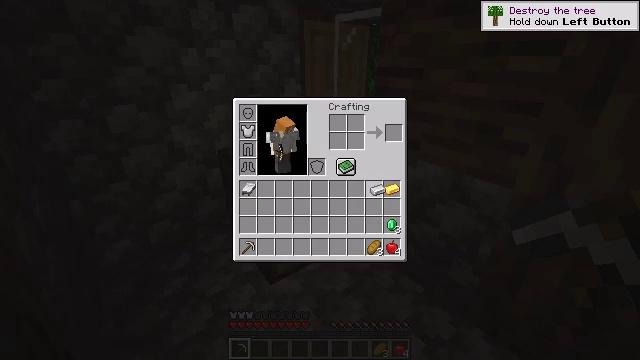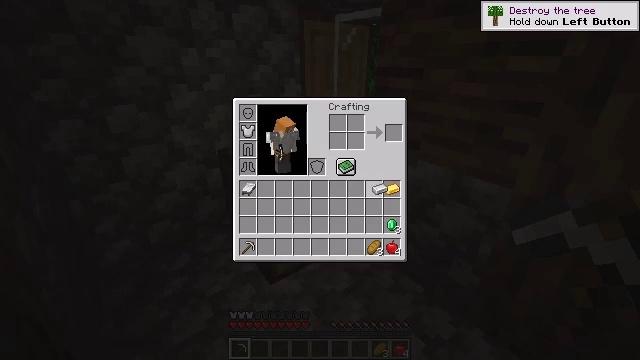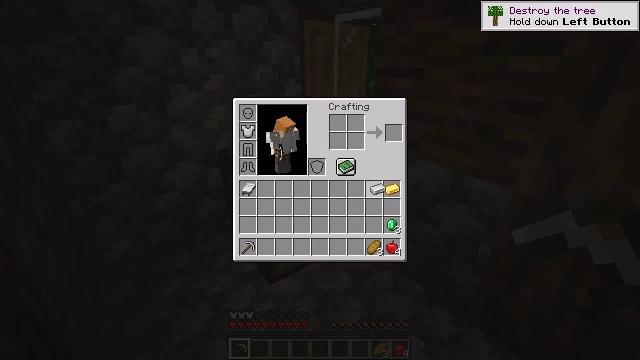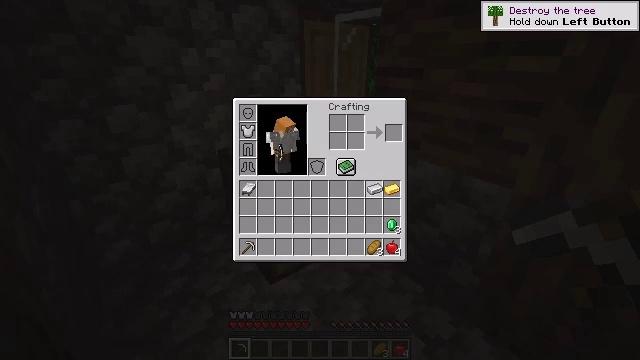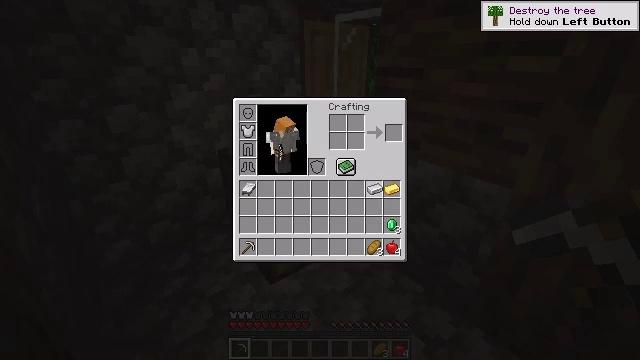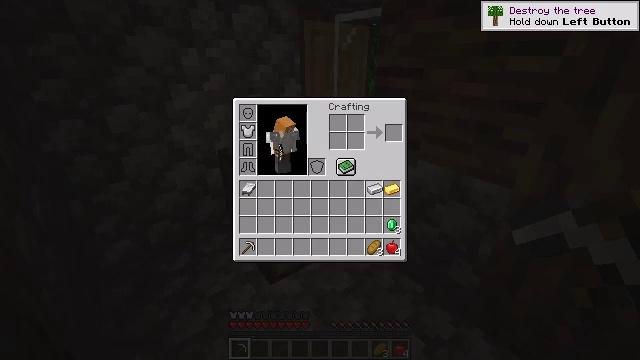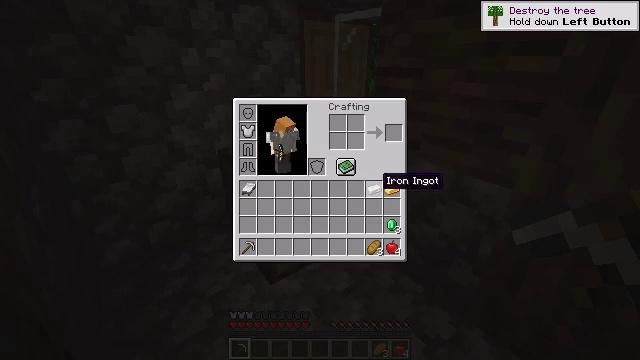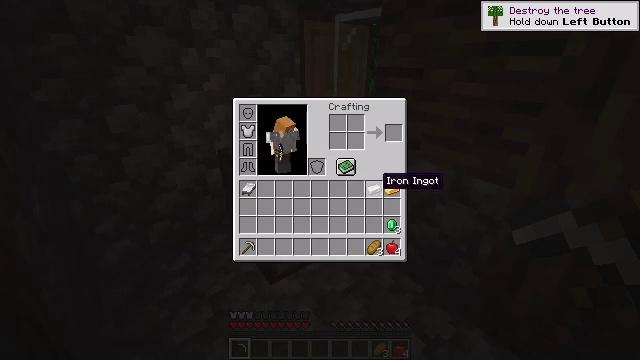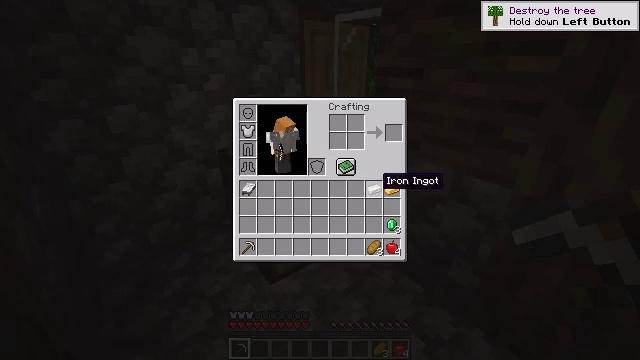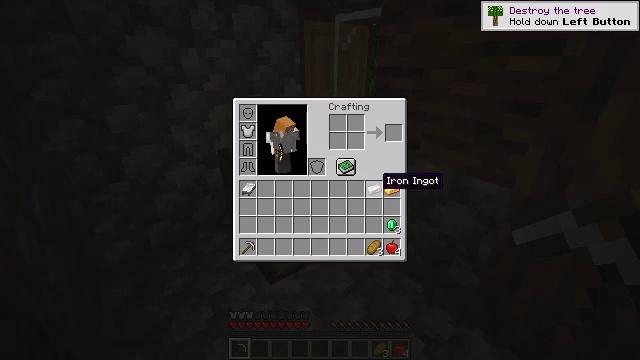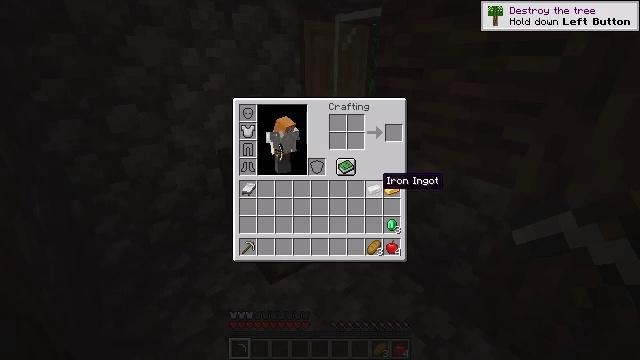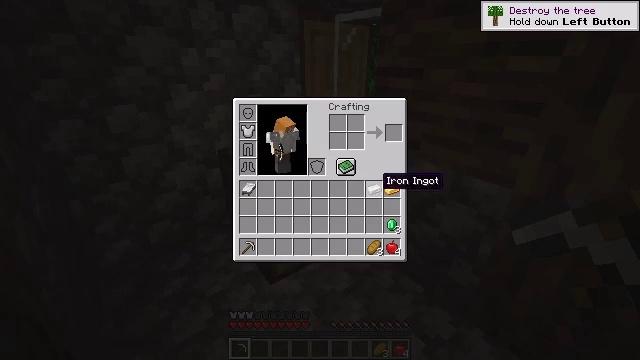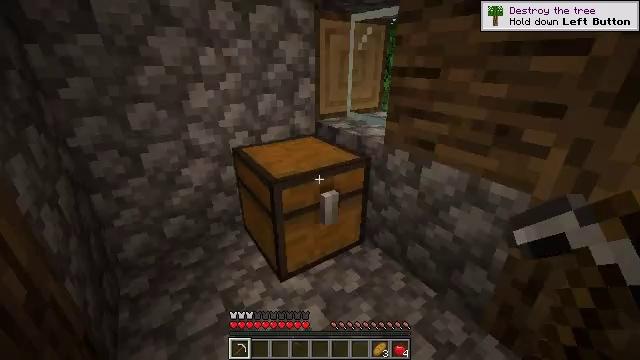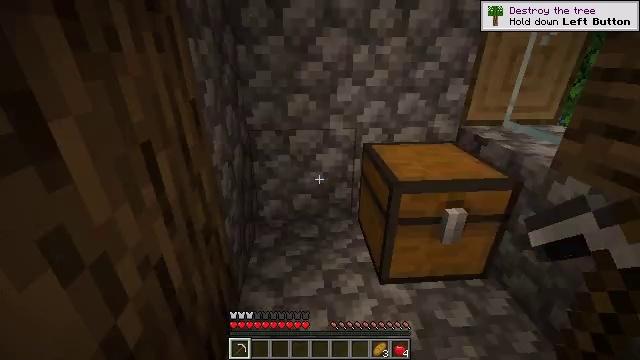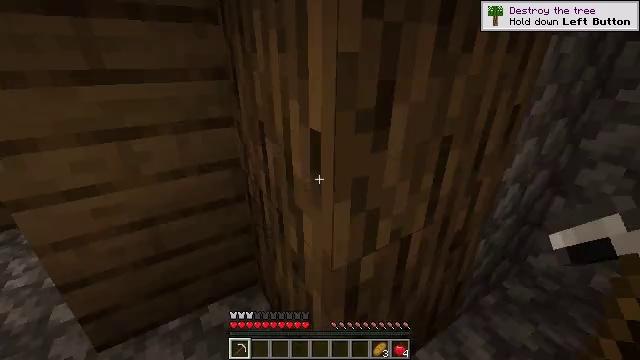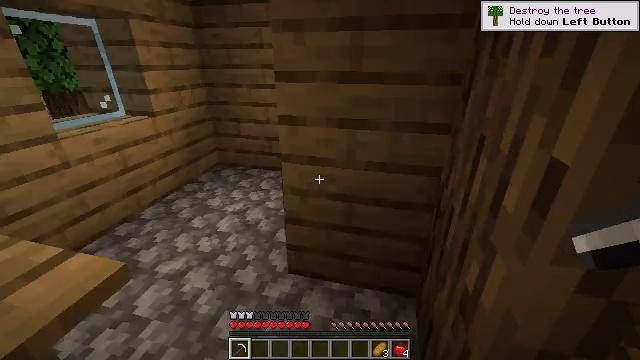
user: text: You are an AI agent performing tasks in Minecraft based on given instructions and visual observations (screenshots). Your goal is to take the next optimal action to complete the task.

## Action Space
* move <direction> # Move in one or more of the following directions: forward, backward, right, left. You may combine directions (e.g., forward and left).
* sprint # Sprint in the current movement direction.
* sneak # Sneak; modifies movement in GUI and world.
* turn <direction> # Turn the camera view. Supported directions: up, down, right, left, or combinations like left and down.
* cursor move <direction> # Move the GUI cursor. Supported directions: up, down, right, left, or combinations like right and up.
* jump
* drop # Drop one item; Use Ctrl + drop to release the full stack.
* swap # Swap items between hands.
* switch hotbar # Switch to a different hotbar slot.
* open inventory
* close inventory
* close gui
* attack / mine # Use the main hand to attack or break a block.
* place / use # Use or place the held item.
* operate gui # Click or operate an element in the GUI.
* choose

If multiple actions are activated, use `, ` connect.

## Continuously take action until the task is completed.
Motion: motion action
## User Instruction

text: Reclaim the furnace for later use.
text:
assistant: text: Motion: no_op
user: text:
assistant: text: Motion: no_op
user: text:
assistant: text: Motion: no_op
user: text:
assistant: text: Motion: operate gui
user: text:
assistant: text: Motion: operate gui
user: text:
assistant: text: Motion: no_op
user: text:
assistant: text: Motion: no_op
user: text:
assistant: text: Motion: no_op
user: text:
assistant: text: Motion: no_op
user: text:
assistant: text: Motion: no_op
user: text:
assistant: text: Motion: no_op
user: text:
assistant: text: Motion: cursor move left
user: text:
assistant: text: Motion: turn left, close gui
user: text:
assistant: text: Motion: turn left
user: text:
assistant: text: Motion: turn left
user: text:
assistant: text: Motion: turn left
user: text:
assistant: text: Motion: turn left
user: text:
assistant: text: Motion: move forward, turn up
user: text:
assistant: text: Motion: move forward
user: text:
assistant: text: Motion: move forward
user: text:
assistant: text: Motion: move forward
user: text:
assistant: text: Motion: move forward
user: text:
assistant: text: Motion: move forward
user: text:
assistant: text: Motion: move forward
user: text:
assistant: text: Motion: move forward
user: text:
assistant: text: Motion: move forward, turn right
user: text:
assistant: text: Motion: move forward, turn right
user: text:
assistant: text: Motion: move forward, turn right
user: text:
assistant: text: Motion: move forward, turn right
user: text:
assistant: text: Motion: move forward, turn right